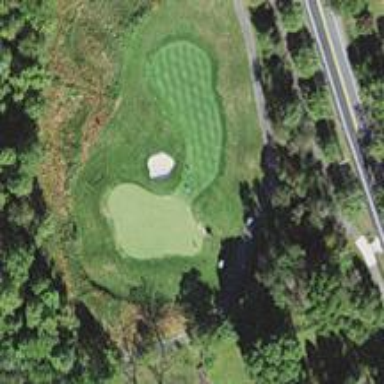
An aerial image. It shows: Golf hole.